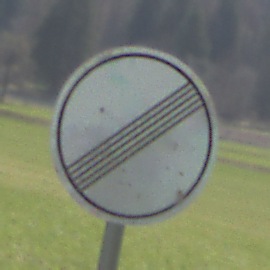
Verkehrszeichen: EndeSaemtlicherBegrenzungen
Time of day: MorningAfternoon
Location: Outdoor (Nature)
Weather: PartlyCloudy
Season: NotSpecified
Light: Natural